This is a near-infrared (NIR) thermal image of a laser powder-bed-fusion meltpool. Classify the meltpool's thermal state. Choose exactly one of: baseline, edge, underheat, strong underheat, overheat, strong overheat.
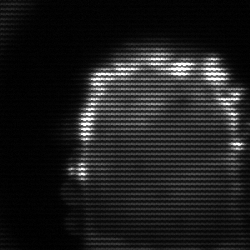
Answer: baseline